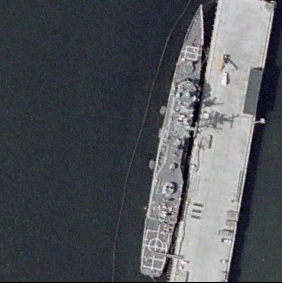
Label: Ticonderoga-class_cruiser